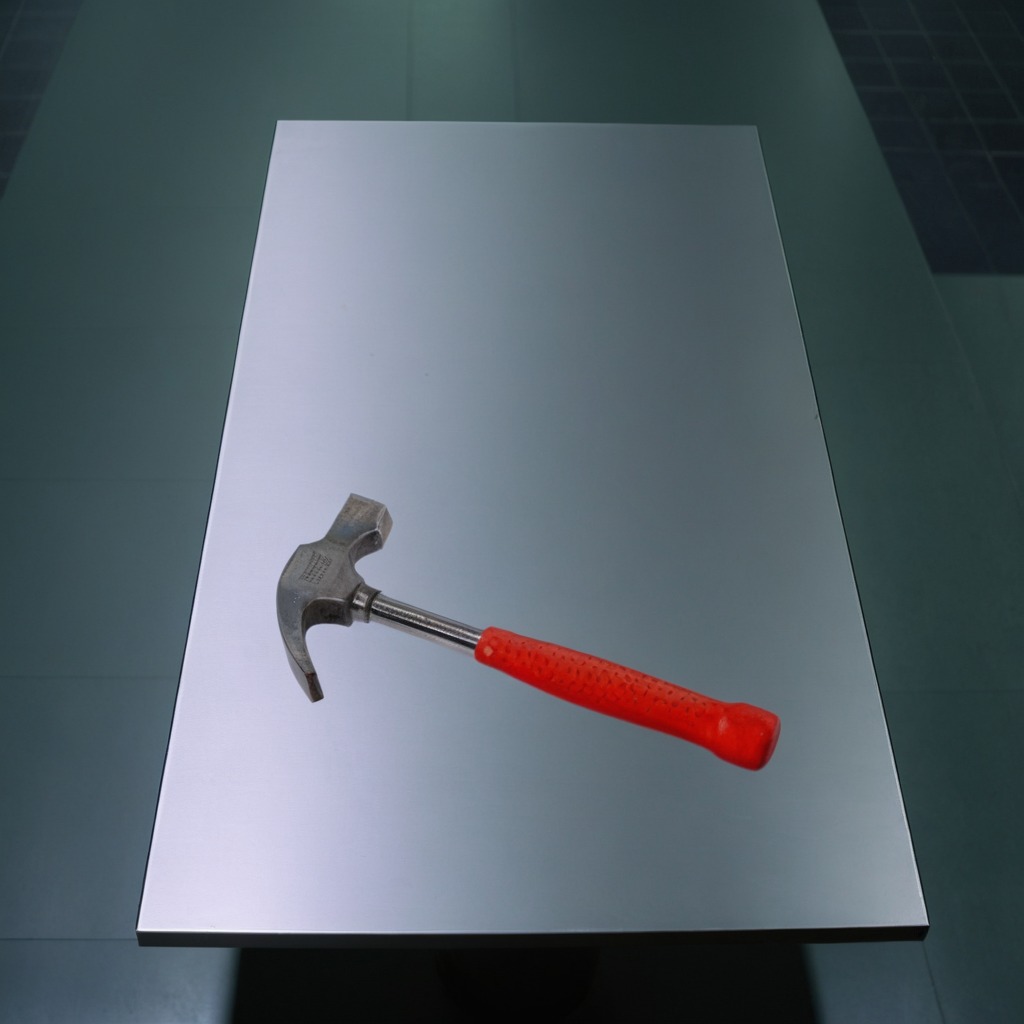
A hammer is lying on a clean empty table in a railway signal maintenance room lit by harsh overhead fluorescents photorealistic surface textures crisp shadows high dynamic range